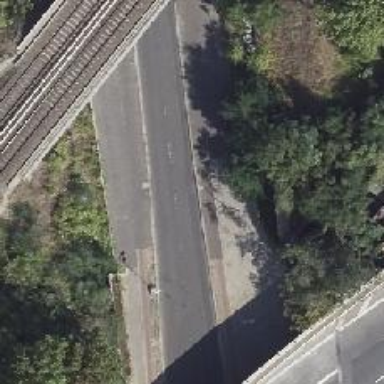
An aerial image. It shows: Tertiary road with asphalt surface. There is separate sidewalk and cycle track along the road.